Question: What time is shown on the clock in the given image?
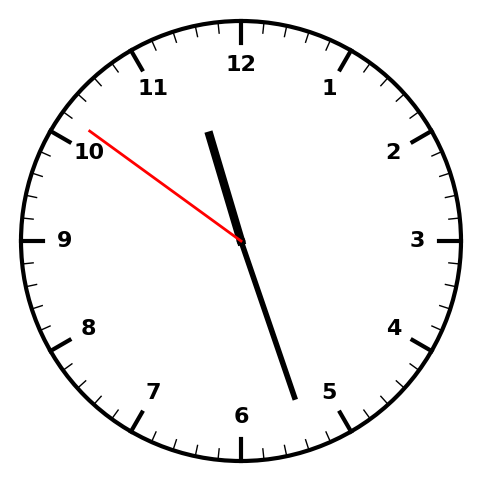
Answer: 11:26:51